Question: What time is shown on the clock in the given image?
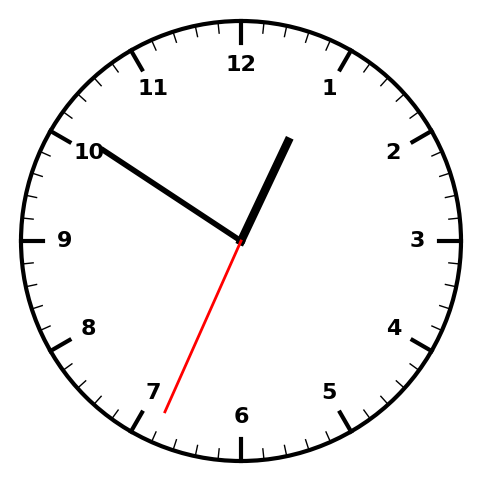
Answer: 12:50:34